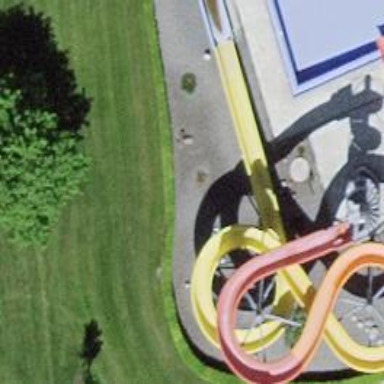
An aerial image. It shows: Water slide attraction.